Interaction volume radius: 10 \u00c5
Interaction volume height: 30 \u00c5
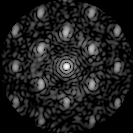
Disorder parameter: 0.4599